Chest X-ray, PA view. Patient: 53 years old, sex F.
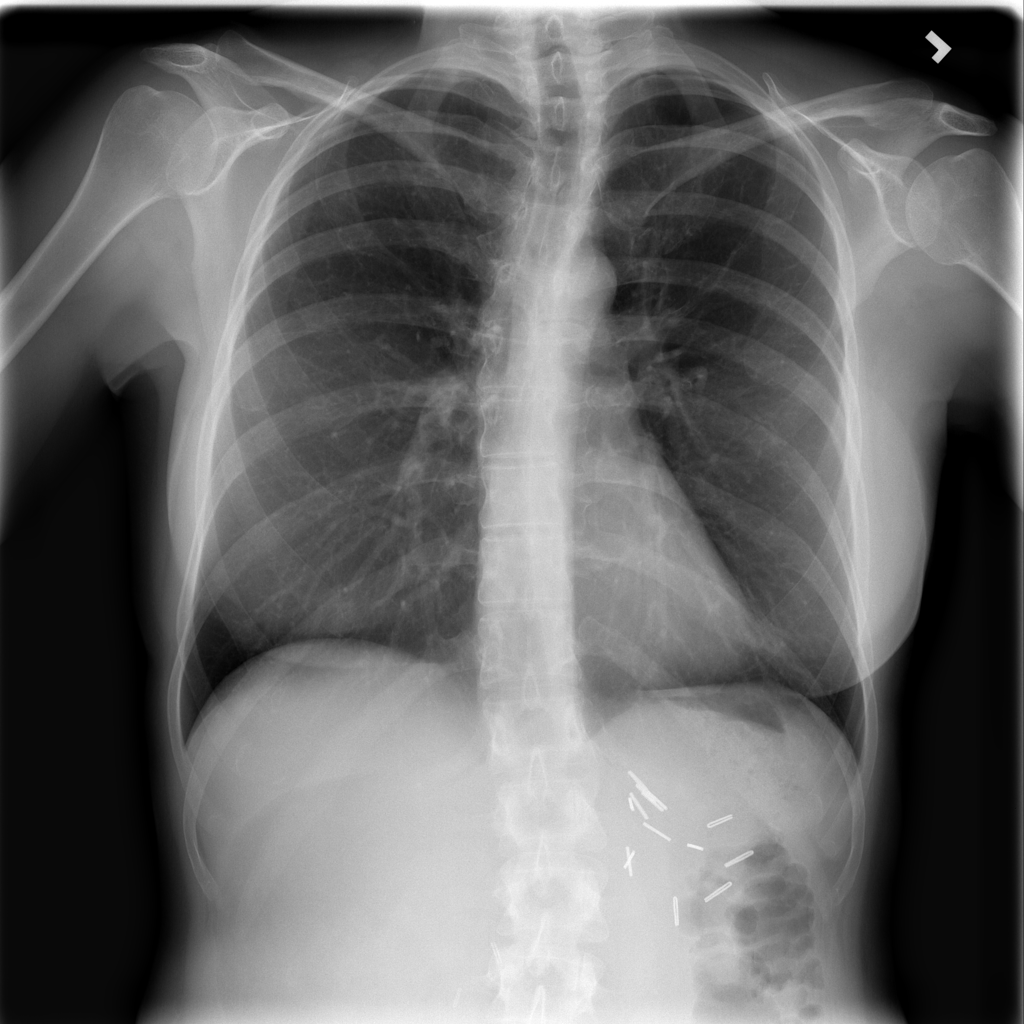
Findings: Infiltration